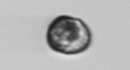
Label: Dinophyceae